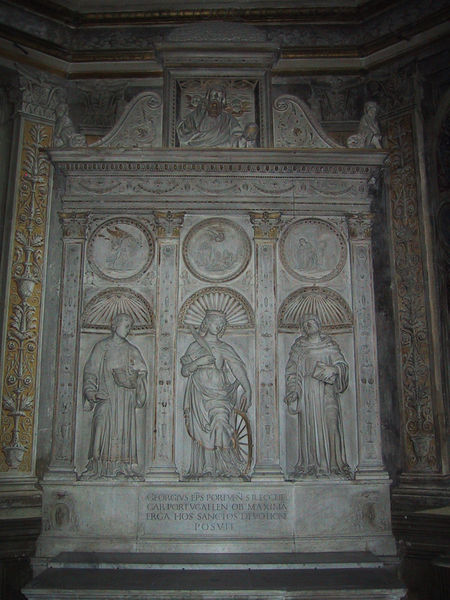
Titel: Altar mit Relief der hl. Katharina, hl. Vincent, hl. Antonius von Padua
Künstler: Gian Cristoforo Romano
Standort: Rom, S. Maria del Popolo (EU - I - Latium)
Schlagwörter: kleid, marmor, säulen, kirche, interieur, drei, renaissance, tondo, relief, schrift, pilaster, figuren, rad, rundbogen, inschrift, nische, buch, text, kreise, altar, heiligenschein, heilige, szenen, attribut, grabmal, katharina, grabplatte